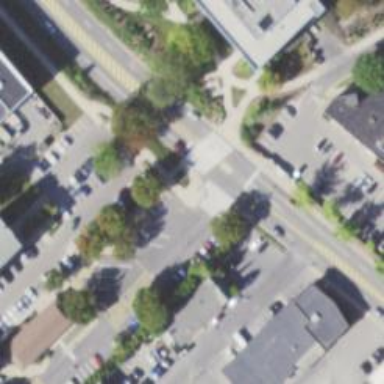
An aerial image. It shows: Road with crossing.